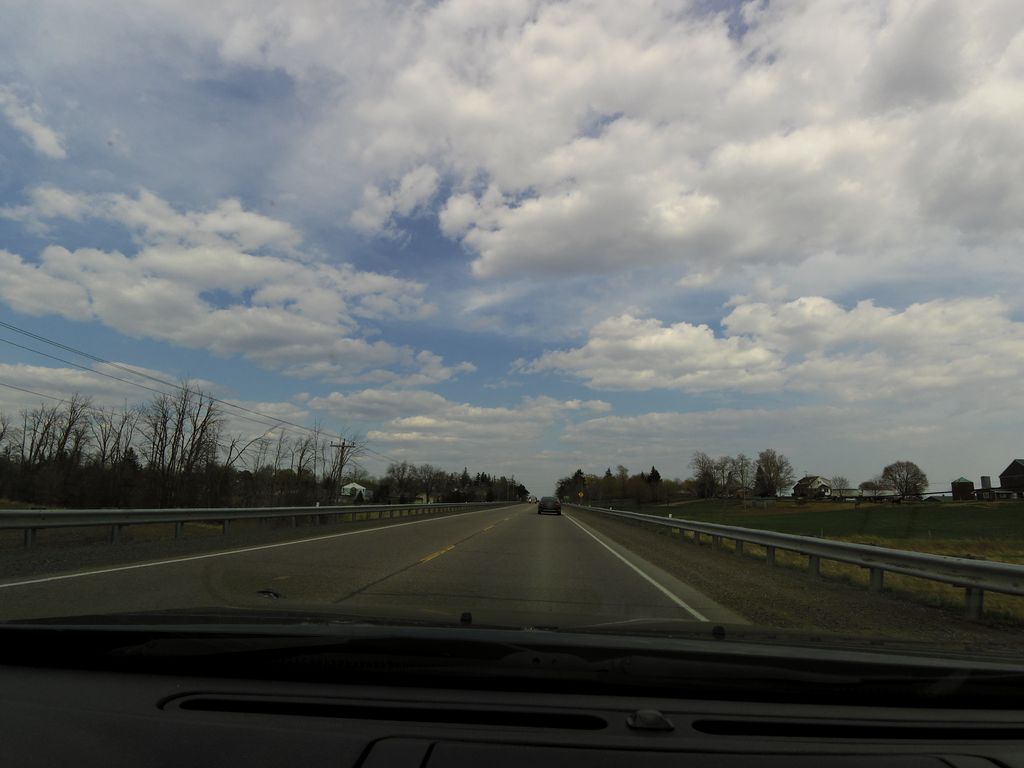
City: hamilton